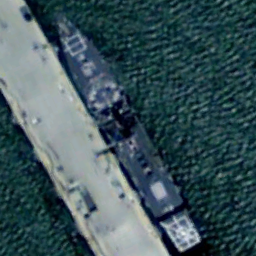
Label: destroyer